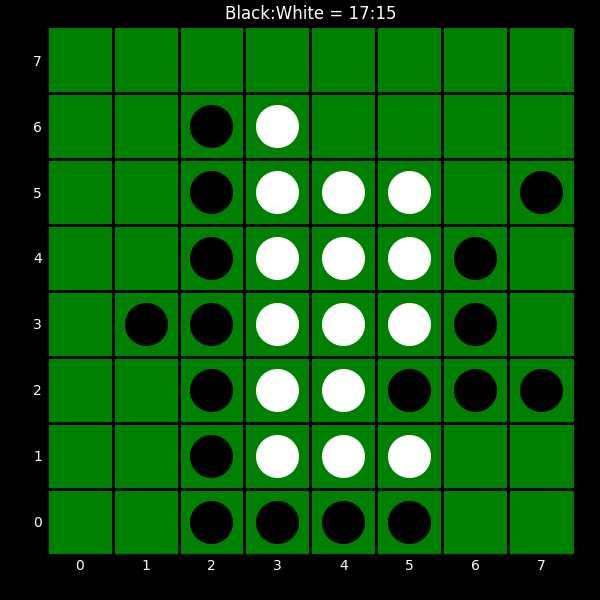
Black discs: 17
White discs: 15